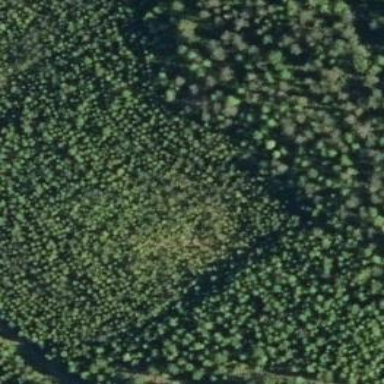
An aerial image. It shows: Swamp in wetland area.